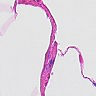
Metastatic tissue present: no